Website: bh-photo
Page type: customer-info-address
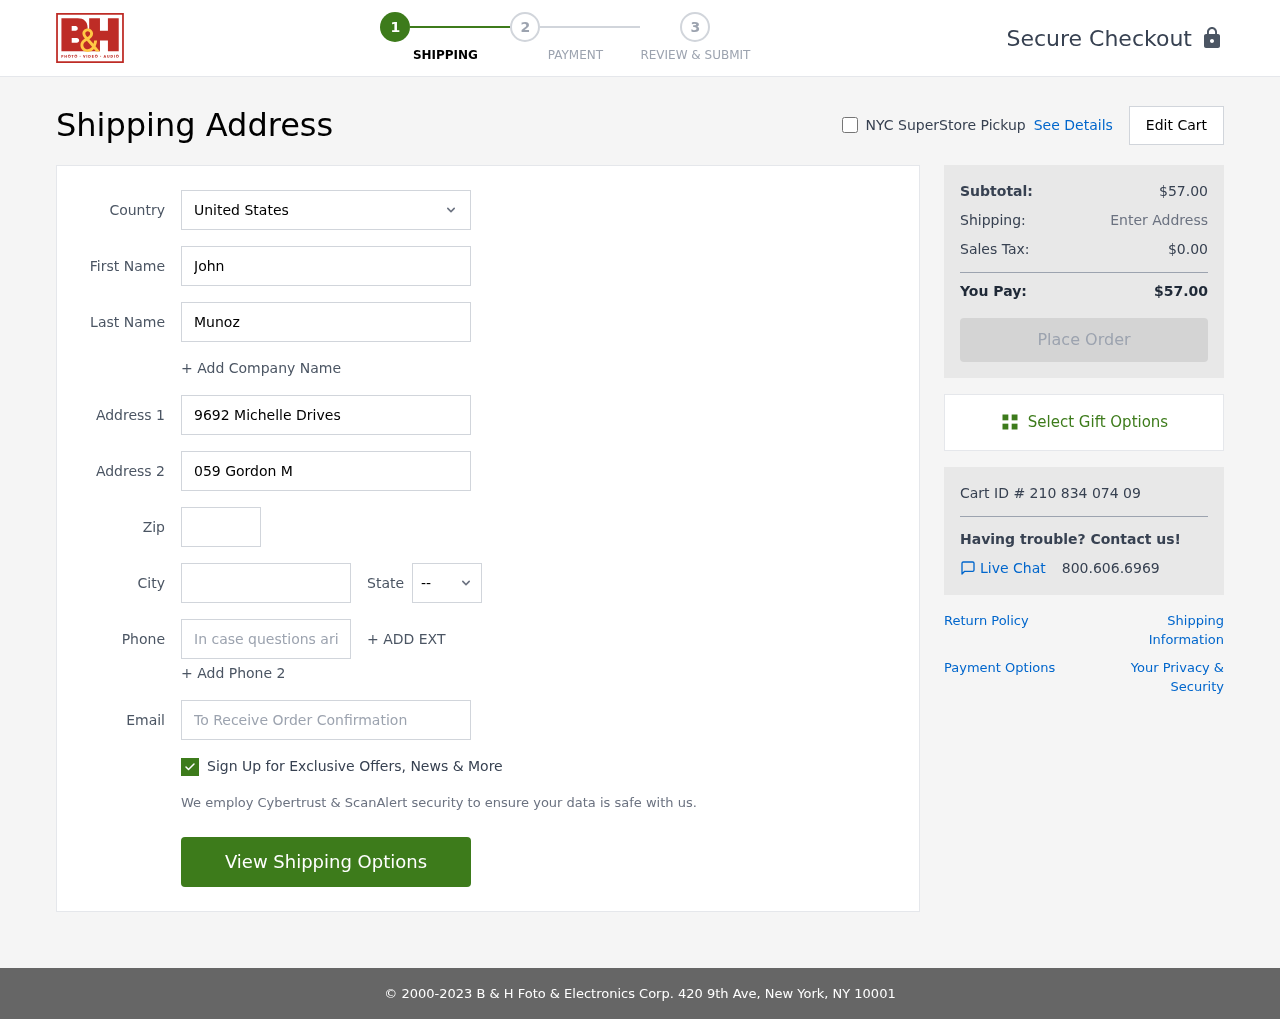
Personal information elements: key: PII_CITY
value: Jeremychester
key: PII_COUNTRY
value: United States
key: PII_EMAIL
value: john_munoz@yahoo.com
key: PII_FIRSTNAME
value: John
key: PII_LASTNAME
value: Munoz
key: PII_PHONE
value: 8178660710
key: PII_POSTCODE
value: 60632
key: PII_STATE_ABBR
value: AK
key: PII_STREET
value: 9692 Michelle Drives
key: PII_STREET2
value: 059 Gordon Mountains
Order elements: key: ORDER_SUBTOTAL
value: $57.00
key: ORDER_TAX
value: $0.00
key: ORDER_TOTAL
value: $57.00
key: ORDER_ID
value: Cart ID # 210 834 074 09